Question: When I search my problem I find this old question.
<URL>.
Its define how to show but not how to hide ? I have several asp.net sites .Some of my sites use CKEditor and others JavaScript Libraries.
when I type my url in :
<URL>
its show :

Is there any web.config setting or another setting not to show technology or program used by my site.I search a lot but unable to find any thing.Any help would be much appreciated .Thanks.
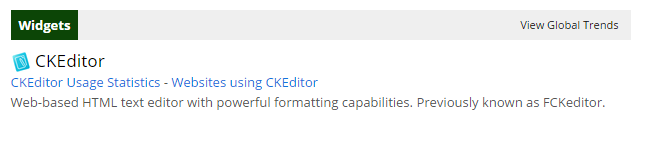
Answer: By default ASP.NET shouts about itself a lot. It sends HTTP headers with each response telling the world and dog what version of ASP.NET your site is hosted on and even what version of MVC you are using. Below is an example of the extra headers needlessly being sent with every request:

To fix this problem you need to do a few things. The first is to set the enableVersionHeader setting on the httpRuntime section to false.
'''
<!-- enableVersionHeader - Remove the ASP.NET version number from the response headers. Added security through obscurity. -->
<httpRuntime targetFramework="4.5" enableVersionHeader="false" />
'''
Then you need to clear the custom headers as shown below.
'''
<httpProtocol>
<customHeaders>
<!-- X-Powered-By - Remove the HTTP header for added security and a slight performance increase. -->
<clear />
</customHeaders>
</httpProtocol>
'''
for more read this post: <URL>
And also there is project in github which called 'NWebsec'and 'NWebsec' lets you configure quite a few security headers, some are useful for most applications while others are a bit more specialized. Here's the project link:
<URL>.